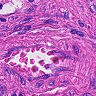
Metastatic tissue present: no